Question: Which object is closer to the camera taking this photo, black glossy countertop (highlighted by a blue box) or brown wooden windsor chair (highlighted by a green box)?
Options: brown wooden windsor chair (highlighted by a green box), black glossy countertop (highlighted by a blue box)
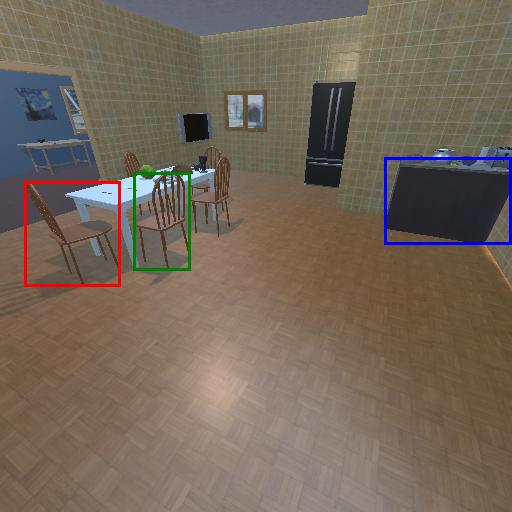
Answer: brown wooden windsor chair (highlighted by a green box)